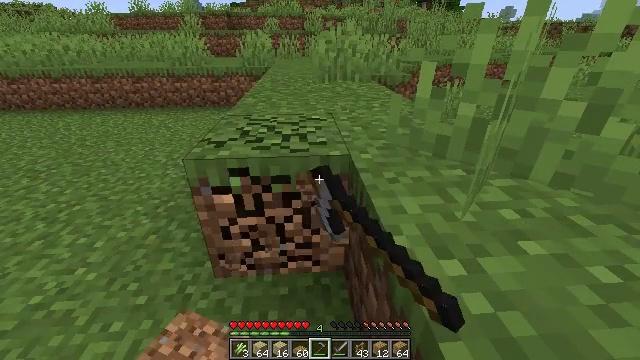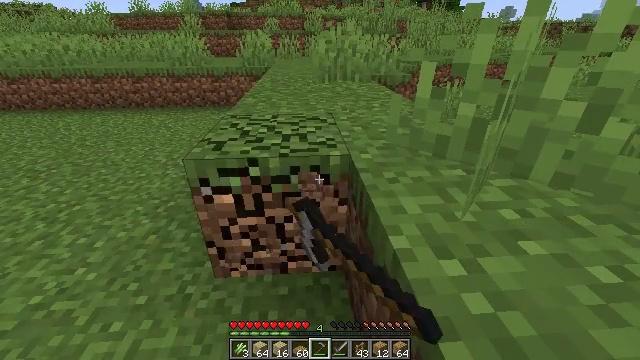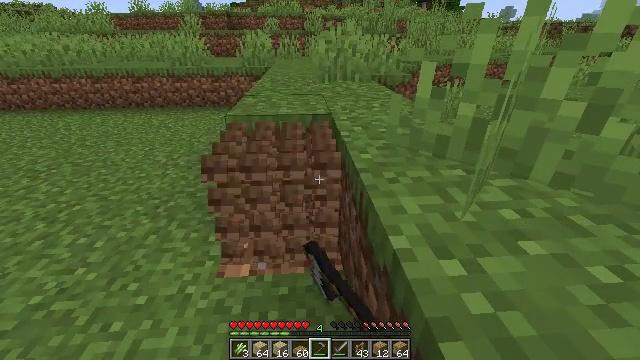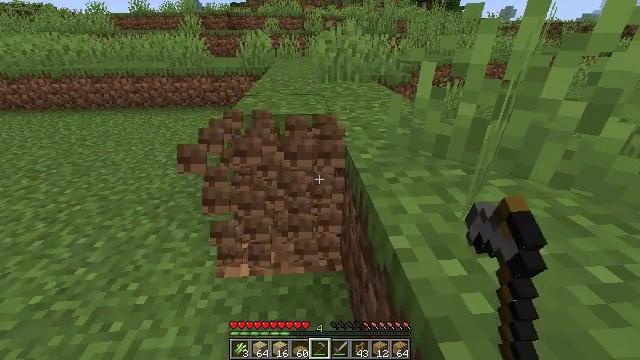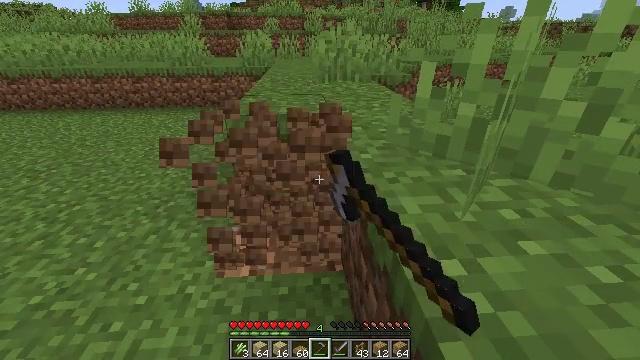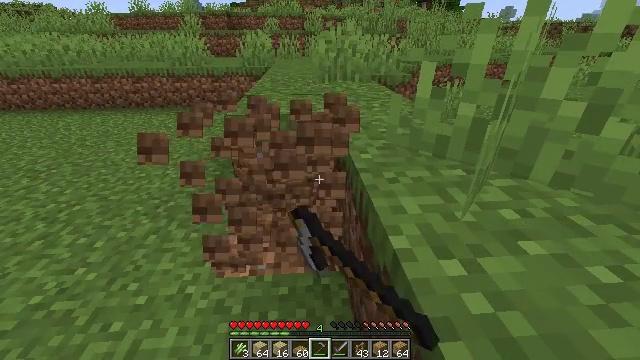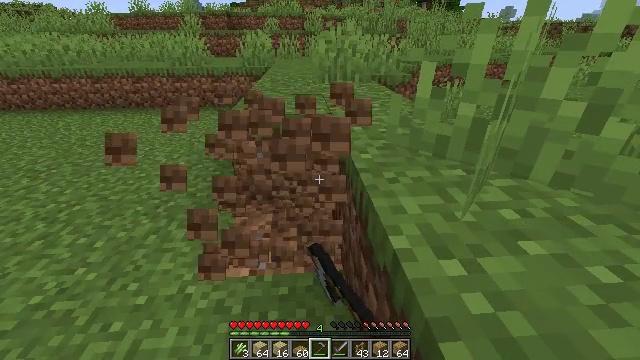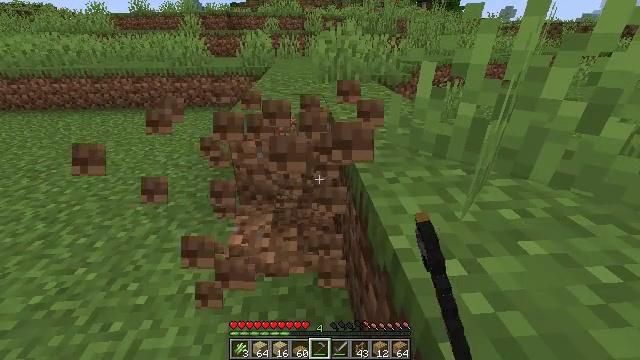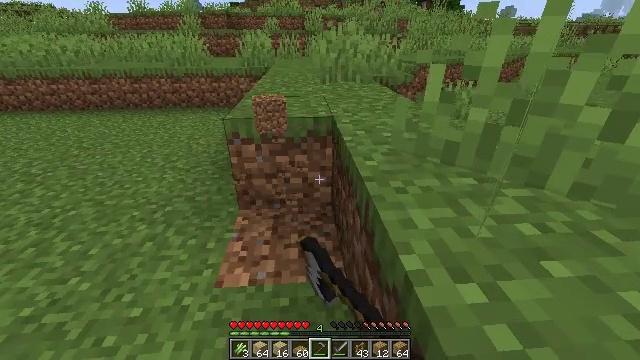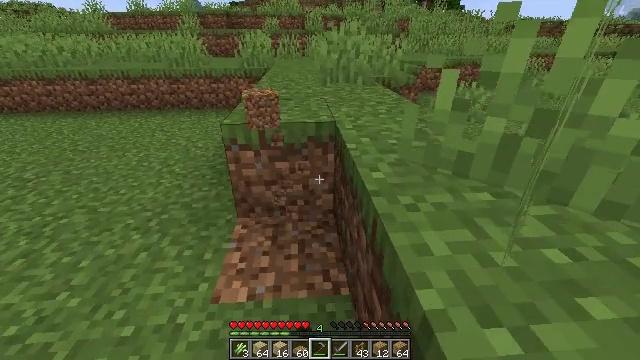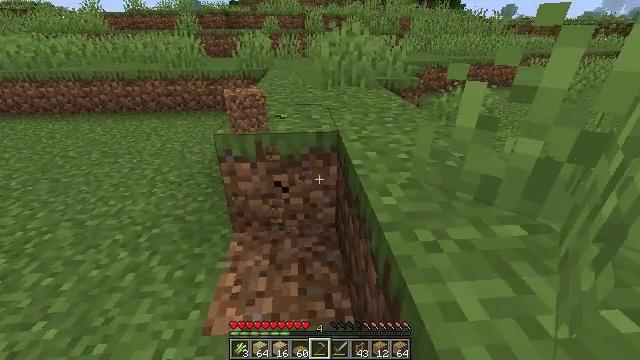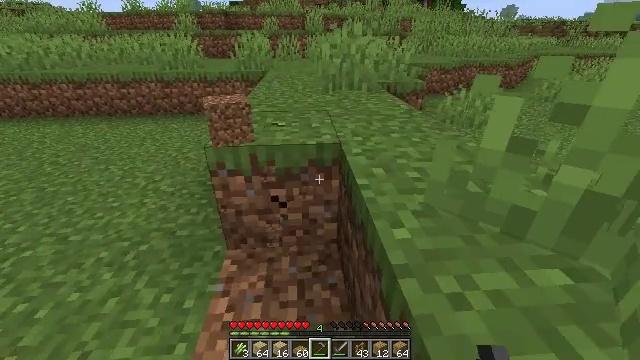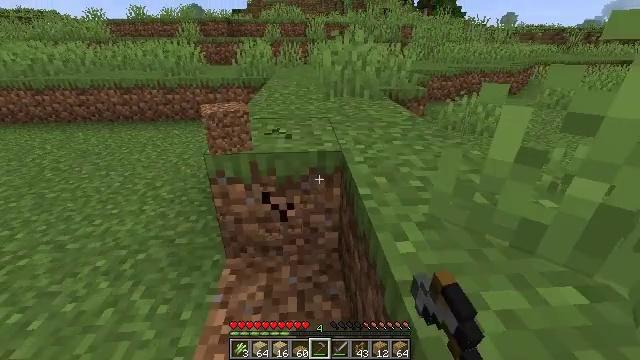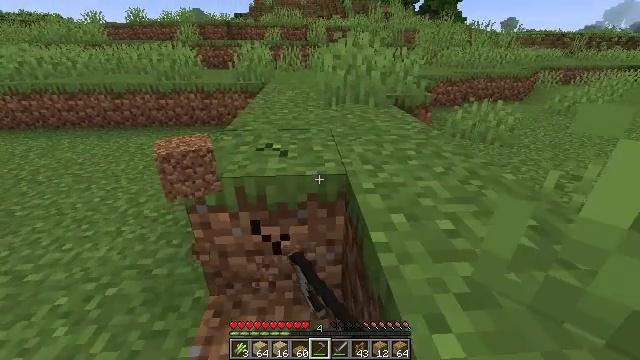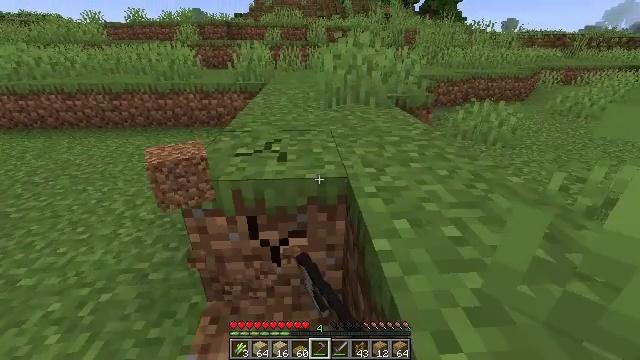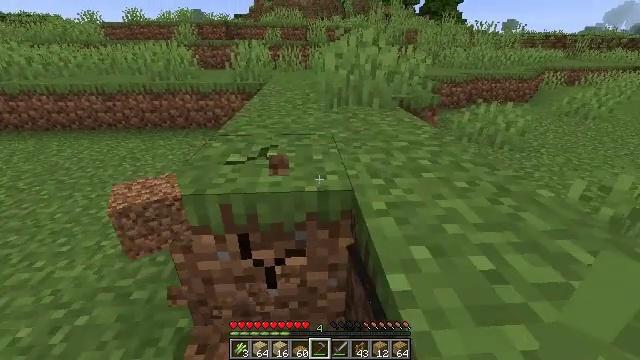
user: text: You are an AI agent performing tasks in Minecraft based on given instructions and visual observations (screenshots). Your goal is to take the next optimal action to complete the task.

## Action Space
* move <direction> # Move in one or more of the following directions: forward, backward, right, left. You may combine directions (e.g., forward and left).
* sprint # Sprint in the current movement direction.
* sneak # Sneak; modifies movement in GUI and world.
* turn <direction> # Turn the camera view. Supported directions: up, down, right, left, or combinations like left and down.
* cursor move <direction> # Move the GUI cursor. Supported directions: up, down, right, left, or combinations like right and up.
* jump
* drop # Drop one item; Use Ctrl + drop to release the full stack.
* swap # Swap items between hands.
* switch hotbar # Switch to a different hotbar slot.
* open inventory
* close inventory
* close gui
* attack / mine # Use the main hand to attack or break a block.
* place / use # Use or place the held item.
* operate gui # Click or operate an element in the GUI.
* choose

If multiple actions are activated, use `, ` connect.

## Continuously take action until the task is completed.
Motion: motion action
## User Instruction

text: Break the grass block.
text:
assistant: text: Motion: attack / mine
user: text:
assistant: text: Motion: attack / mine
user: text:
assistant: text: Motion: attack / mine
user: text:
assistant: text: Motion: attack / mine
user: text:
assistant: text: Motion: attack / mine
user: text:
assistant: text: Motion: attack / mine
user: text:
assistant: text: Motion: attack / mine
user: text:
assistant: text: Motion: move forward, attack / mine
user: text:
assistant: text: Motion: move forward, attack / mine
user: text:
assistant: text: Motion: move forward, attack / mine
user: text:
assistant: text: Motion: move forward, attack / mine
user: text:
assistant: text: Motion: move forward, turn up, attack / mine
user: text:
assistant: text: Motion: move forward, attack / mine
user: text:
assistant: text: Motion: move forward, attack / mine
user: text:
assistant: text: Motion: move forward, attack / mine
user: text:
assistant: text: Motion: attack / mine
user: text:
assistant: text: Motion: attack / mine
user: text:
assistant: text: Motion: attack / mine
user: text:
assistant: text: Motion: attack / mine
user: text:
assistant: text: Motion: attack / mine
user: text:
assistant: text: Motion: attack / mine
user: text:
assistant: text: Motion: attack / mine
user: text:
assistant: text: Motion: attack / mine
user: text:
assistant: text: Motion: attack / mine
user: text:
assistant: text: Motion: attack / mine
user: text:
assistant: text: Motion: attack / mine
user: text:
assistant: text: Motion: attack / mine
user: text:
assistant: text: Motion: attack / mine
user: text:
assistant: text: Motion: attack / mine
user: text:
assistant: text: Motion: attack / mine